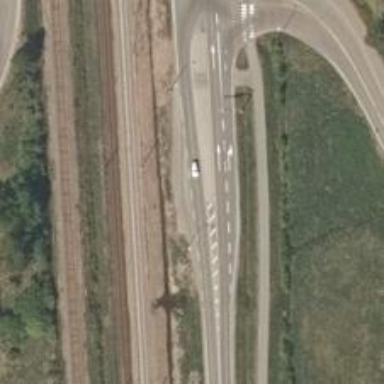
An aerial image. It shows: Tertiary road with asphalt surface. There is separate sidewalk and cycle track along the road.